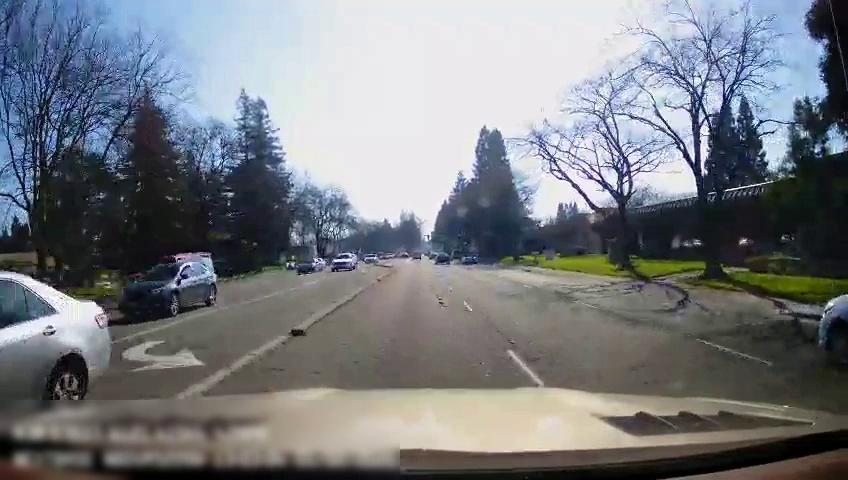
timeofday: Day
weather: Sunny
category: Drivable Space
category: Vehicles | Car
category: Vehicles | Car
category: Vehicles | SUV
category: Vehicles | Car
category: Vehicles | Car
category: Vehicles | Car
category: Vehicles | Car
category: Vehicles | Truck
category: Vehicles | Car
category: Lanes | Opposite Lane
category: Lanes | Current Lane
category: Lanes | Current Lane
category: Lanes | Current Lane